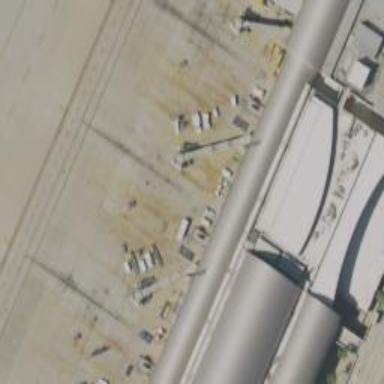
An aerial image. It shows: Airport gate.